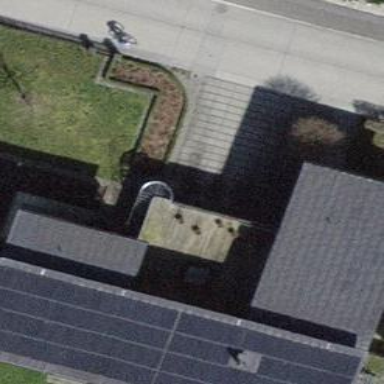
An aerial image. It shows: Residential building.